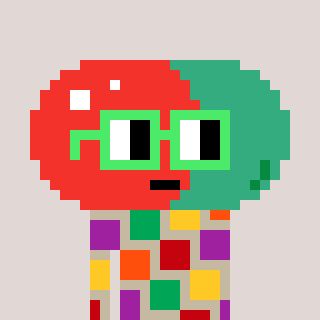
a pixel art character with square light green glasses, a pill-shaped head and a bege-colored body on a warm background